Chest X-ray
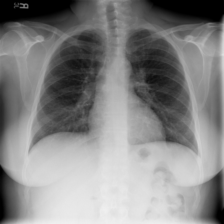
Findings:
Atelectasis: negative
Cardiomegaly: negative
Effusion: negative
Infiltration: negative
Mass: negative
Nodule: negative
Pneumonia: negative
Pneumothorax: negative
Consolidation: negative
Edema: negative
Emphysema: negative
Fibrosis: negative
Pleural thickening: negative
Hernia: negative